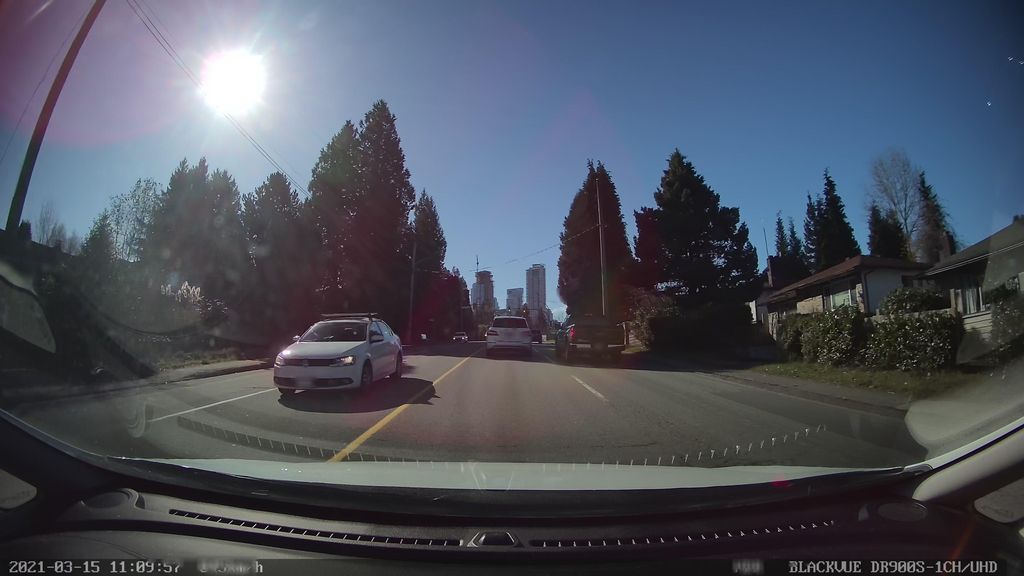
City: vancouver